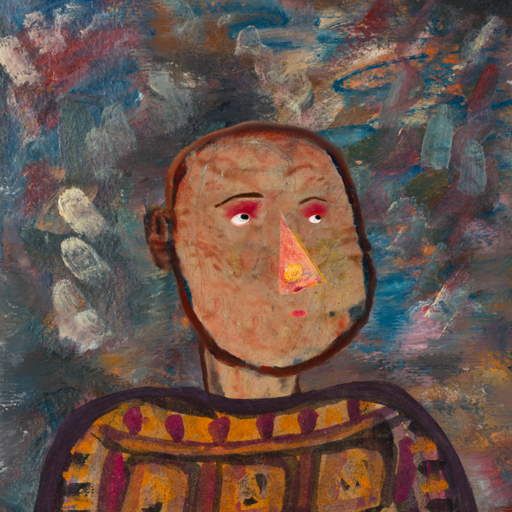
Background: Boggyland, Head And Neck Side: Orphan, Face Side: Irani, Bust: Doll, Hair Side: Blank, Head Accessory: Blank, Second Necklace: Blank, Necklace: Blank, Baby: Blank